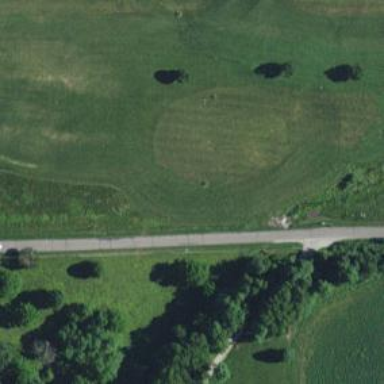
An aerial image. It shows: Golf hole.